Question: Count the number of objects in the diagram.
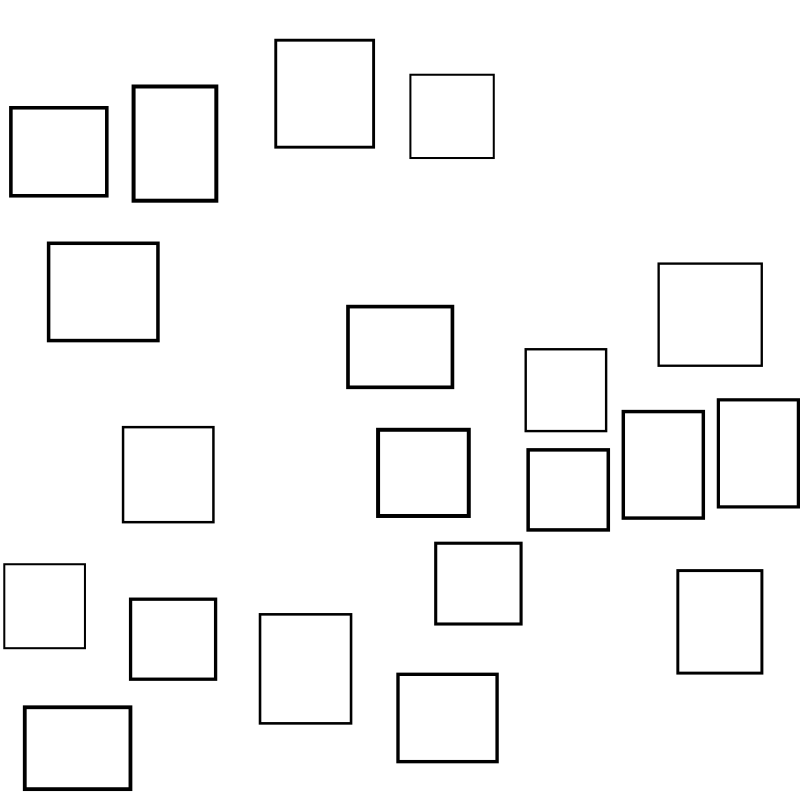
Answer: 20